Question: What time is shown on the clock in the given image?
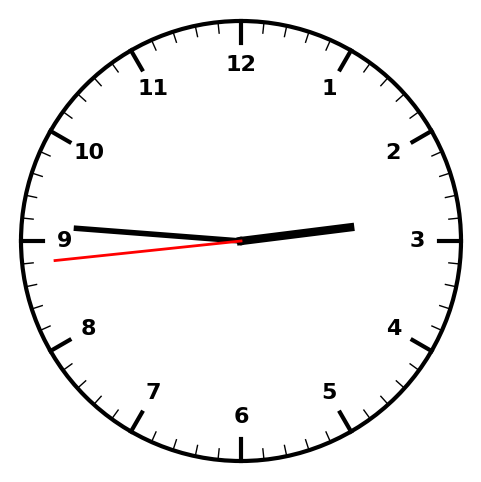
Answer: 02:45:44